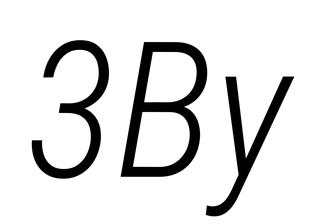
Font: Roboto-Italic_Condensed_Light_Italic